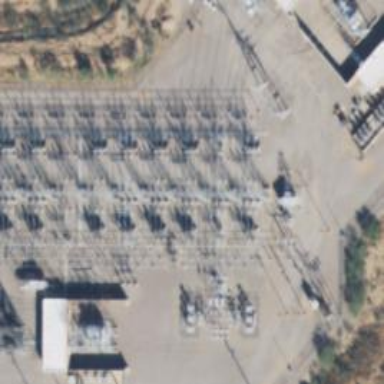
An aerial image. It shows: Switch for power supply.